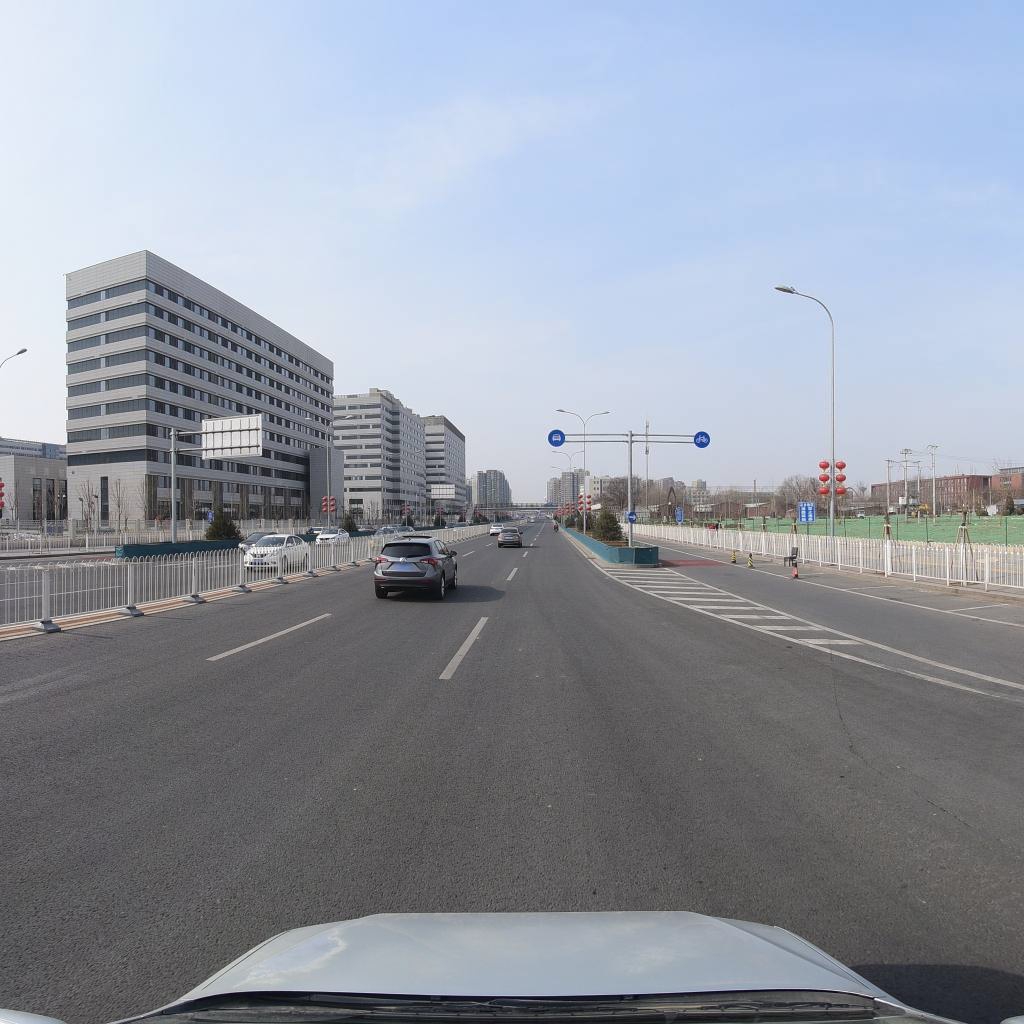
Region: Fengtai
Road damage annotations: longitudinal crack